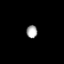
Tissue: lung
Cell type: Epithelial cells
Senescence score: 0.2236
Nuclear area (px): 137
Mean DAPI intensity: 166.088